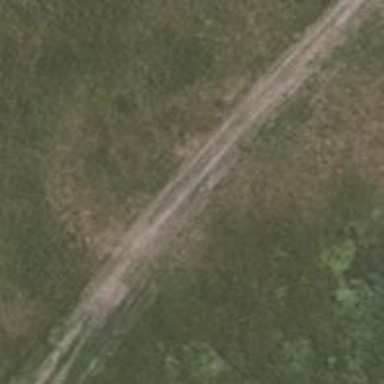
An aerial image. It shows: Grass track with grade4 surface.